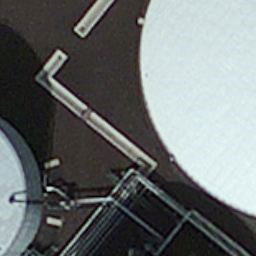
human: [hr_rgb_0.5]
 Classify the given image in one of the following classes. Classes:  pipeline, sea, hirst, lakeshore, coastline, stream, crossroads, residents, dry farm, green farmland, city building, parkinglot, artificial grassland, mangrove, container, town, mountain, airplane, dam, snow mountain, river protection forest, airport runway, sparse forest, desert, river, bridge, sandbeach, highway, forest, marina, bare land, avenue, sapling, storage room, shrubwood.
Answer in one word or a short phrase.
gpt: storage room